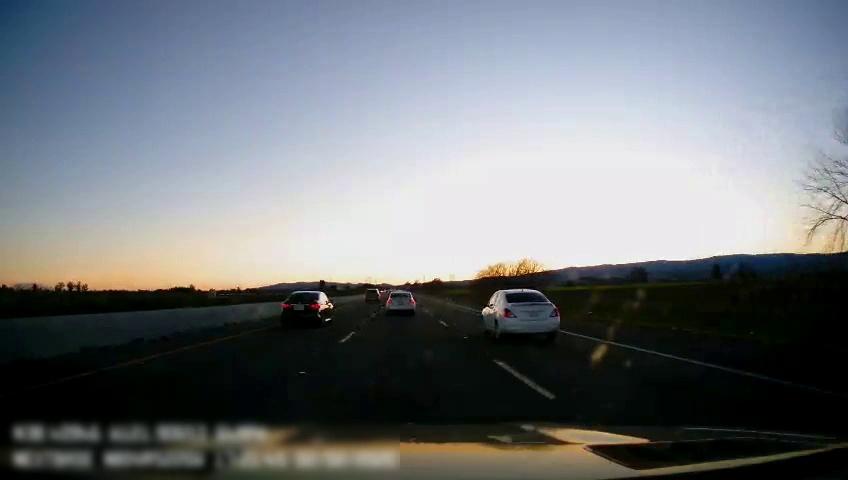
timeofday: Day
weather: Sunny
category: Drivable Space
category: Vehicles | Car
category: Vehicles | Car
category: Vehicles | SUV
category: Vehicles | Car
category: Lanes | Current Lane
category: Lanes | Current Lane
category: Lanes | Alternate Lane
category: Lanes | Alternate Lane